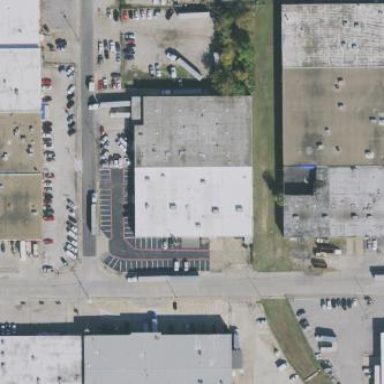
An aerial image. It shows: Warehouse building.